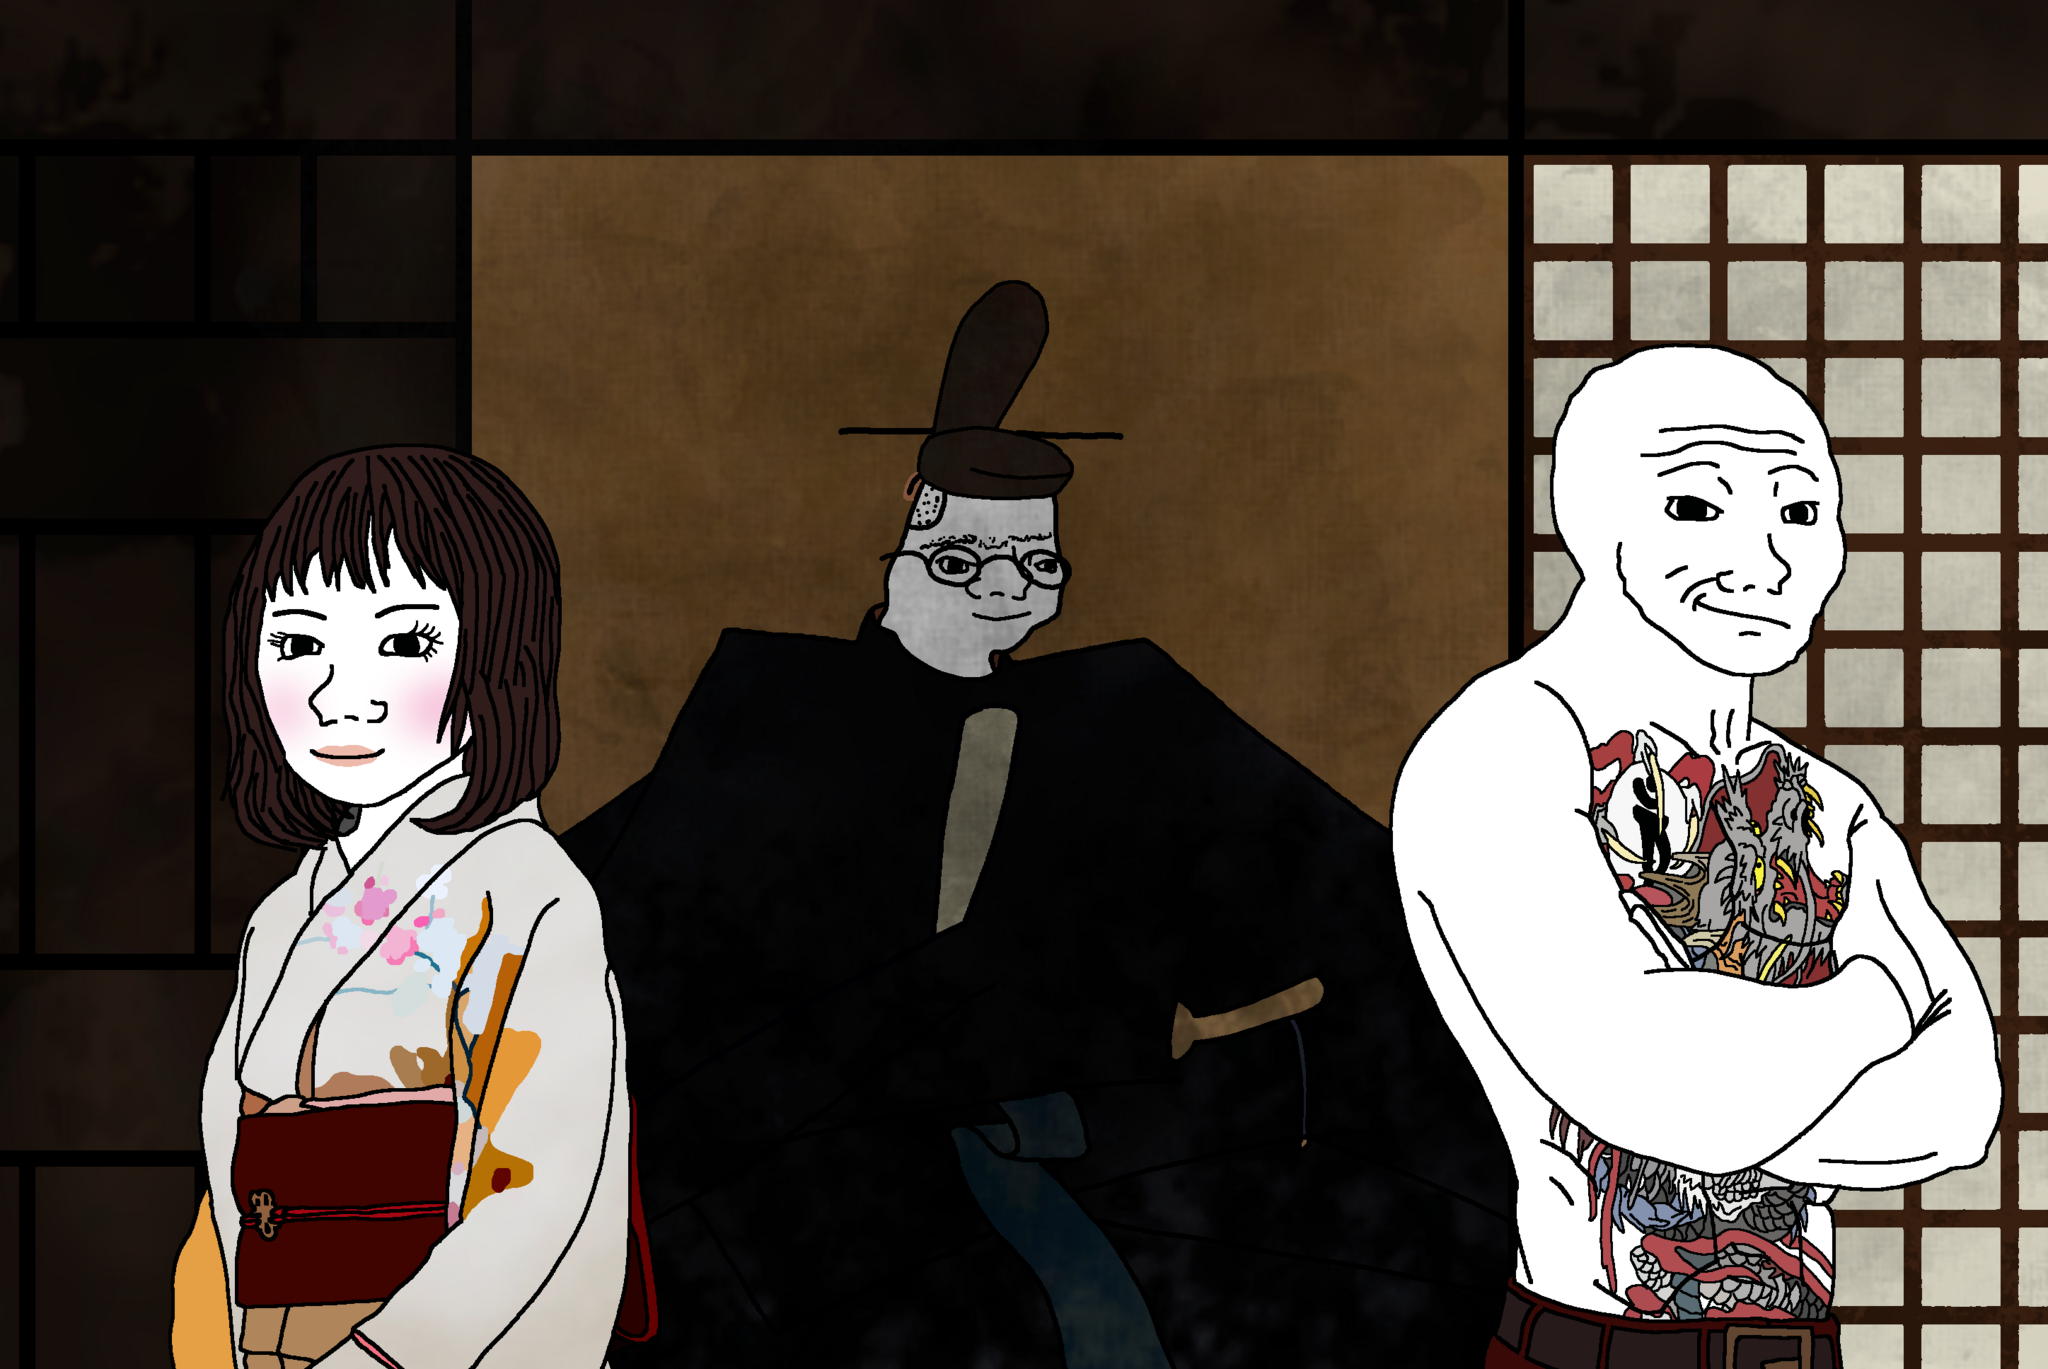
Label: 5_Stronkjak